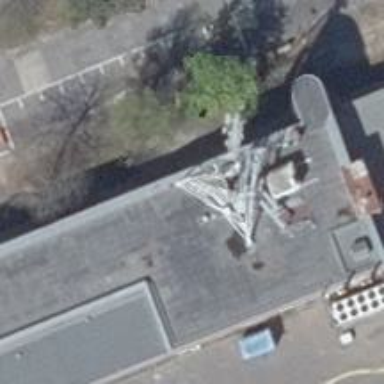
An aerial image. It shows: Communication tower with antennas.